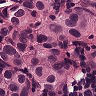
Metastatic tissue present: yes